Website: lowes
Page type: customer-info-address
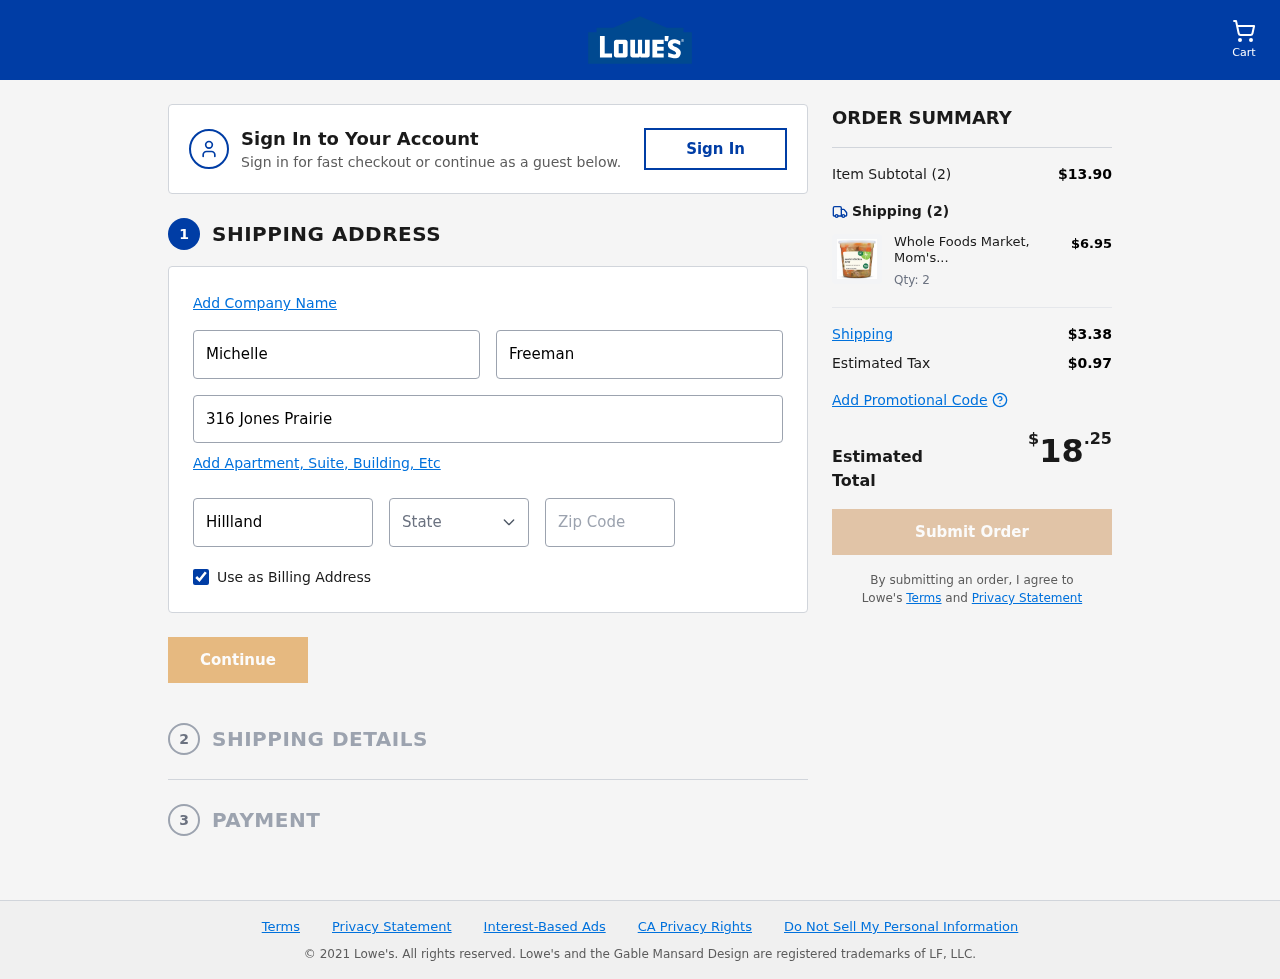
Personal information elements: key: PII_CITY
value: Hillland
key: PII_FIRSTNAME
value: Michelle
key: PII_LASTNAME
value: Freeman
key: PII_POSTCODE
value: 71499
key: PII_STATE_ABBR
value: NV
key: PII_STREET
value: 316 Jones Prairie
Product elements: key: PRODUCT1_NAME
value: Whole Foods Market, Mom's Chicken Soup, 24 Ounce
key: PRODUCT1_PRICE
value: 6.95
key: PRODUCT1_QUANTITY
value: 2
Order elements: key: ORDER_NUM_ITEMS
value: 2
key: ORDER_SUBTOTAL
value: $13.90
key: ORDER_NUM_ITEMS2
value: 2
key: ORDER_SHIPPING_COST
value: $3.38
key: ORDER_TAX
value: $0.97
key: ORDER_TOTAL
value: $18.25